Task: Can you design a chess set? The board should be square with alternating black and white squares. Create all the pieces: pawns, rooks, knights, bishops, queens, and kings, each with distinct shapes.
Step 3081:
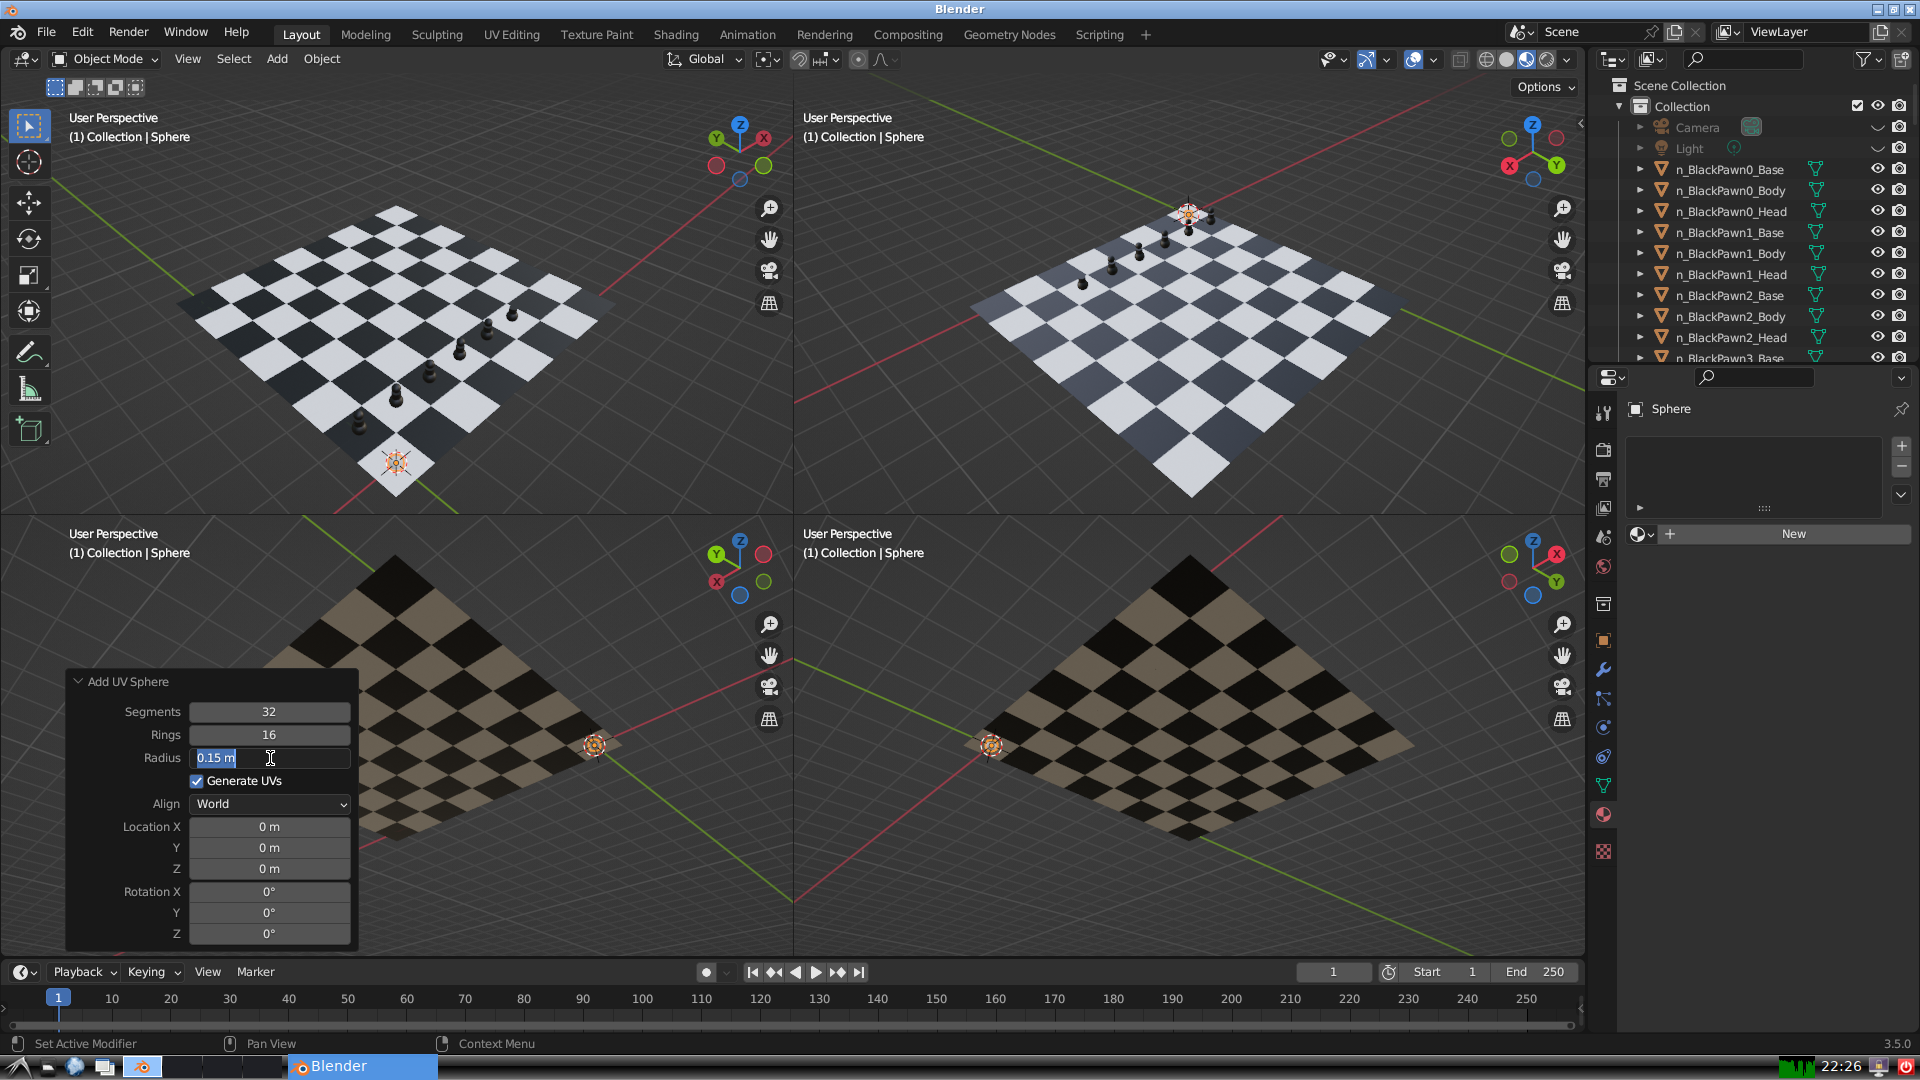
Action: input_text: 0.1